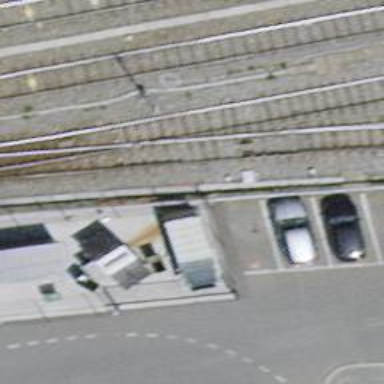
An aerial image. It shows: Rail siding with electrified tracks using contact line.